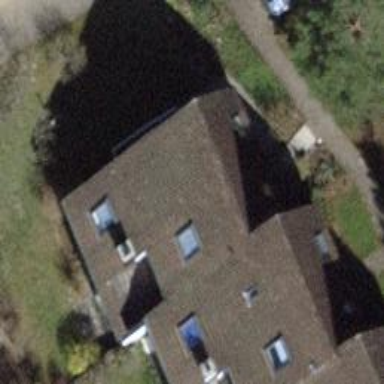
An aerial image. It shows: Terrace building with saltbox roof shape.